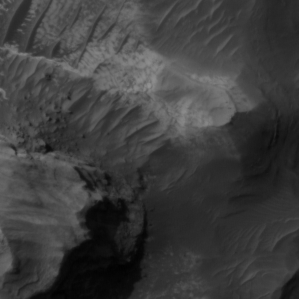
Label: non_frost